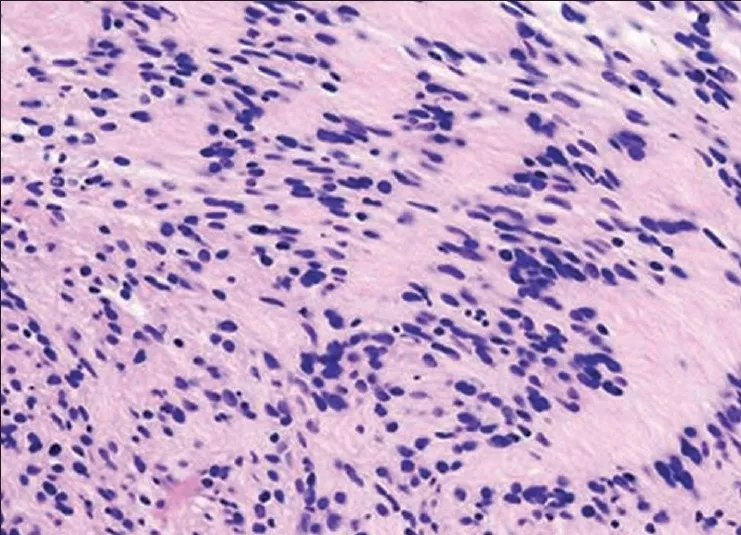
Histopathologic picture showing interlacing fascicles of compact spindle cells with twisted nuclei. The nuclear palisading formed the Verocay bodies.
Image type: pathology (h&e)